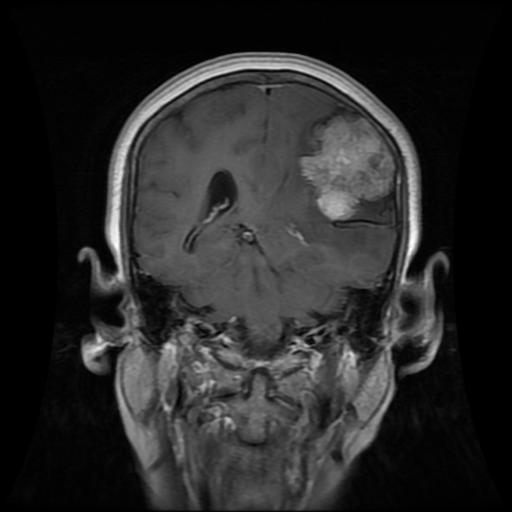
Label: meningioma